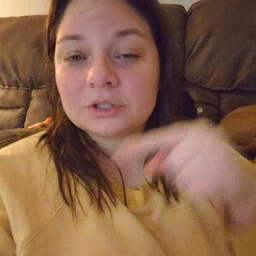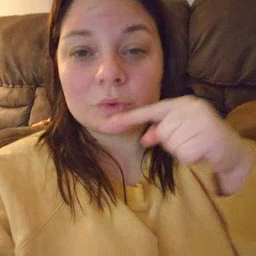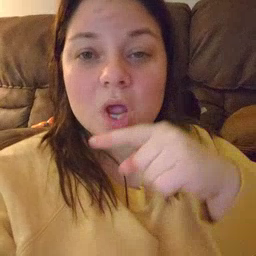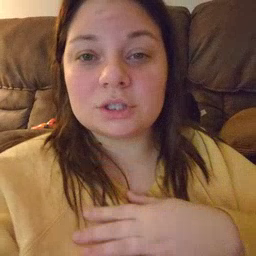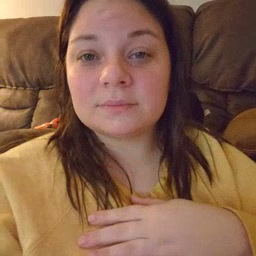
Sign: toothbrush